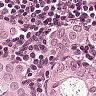
Metastatic tissue present: yes